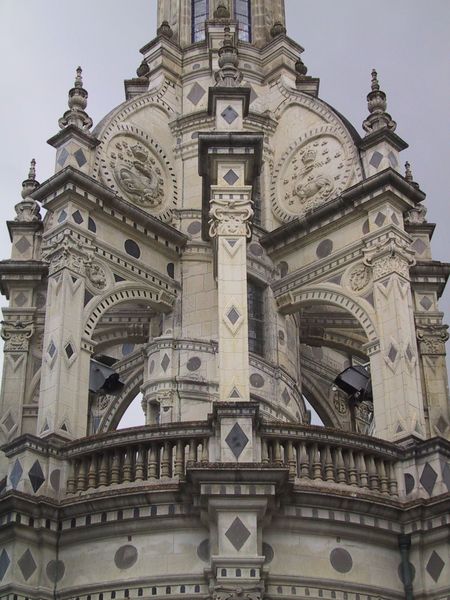
Titel: Schloss von Chambord
Standort: Chambord, Schloß (EU - F); (F Loiretal) (EU - F - Loiretal)
Schlagwörter: blau, himmel, kirchturm, fenster, frankreich, grau, hell, laterne, marmor, säulen, weiss, dach, architektur, spitze, stein, brüstung, kirche, renaissance, turm, turmspitze, balkon, bogen, kuppel, detail, ornamente, geländer, foto, fotografie, bögen, glockenturm, türmchen, kreise, rauten, dresden, geometrie, treppenturm